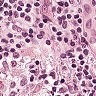
Metastatic tissue present: no